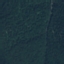
Land use / land cover: Forest